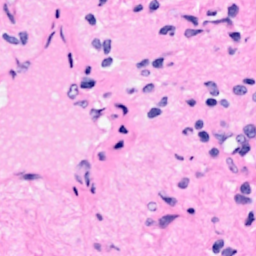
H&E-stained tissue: Breast